Question: I am trying to send JSON array of string and perform some task on serverside.
Here is my JS:
'''
var x = ["Salam","Saghol","11"]
$.ajax({
url: '../rest/group/addusers',
type: 'POST',
data: JSON.stringify(x),
contentType: 'application/json',
dataType: 'json',
async: false,
success: function(msg) {
alert(msg);
}
});
'''
And my Java method:
'''
@POST
@Produces(MediaType.APPLICATION_JSON)
@Consumes(MediaType.APPLICATION_JSON)
@Path("/addusers")
public Response addUsersToGroup(List<String> users) {
System.out.println(users);
return Response.status(Response.Status.OK).entity("Salam").build();
}
'''
When I send the request I get "415 (Unsupported Media Type)" error message.
Please help me just passing the array elements (Strings) to the method below.
Thanks in advance.
P.S. Here are my headers:

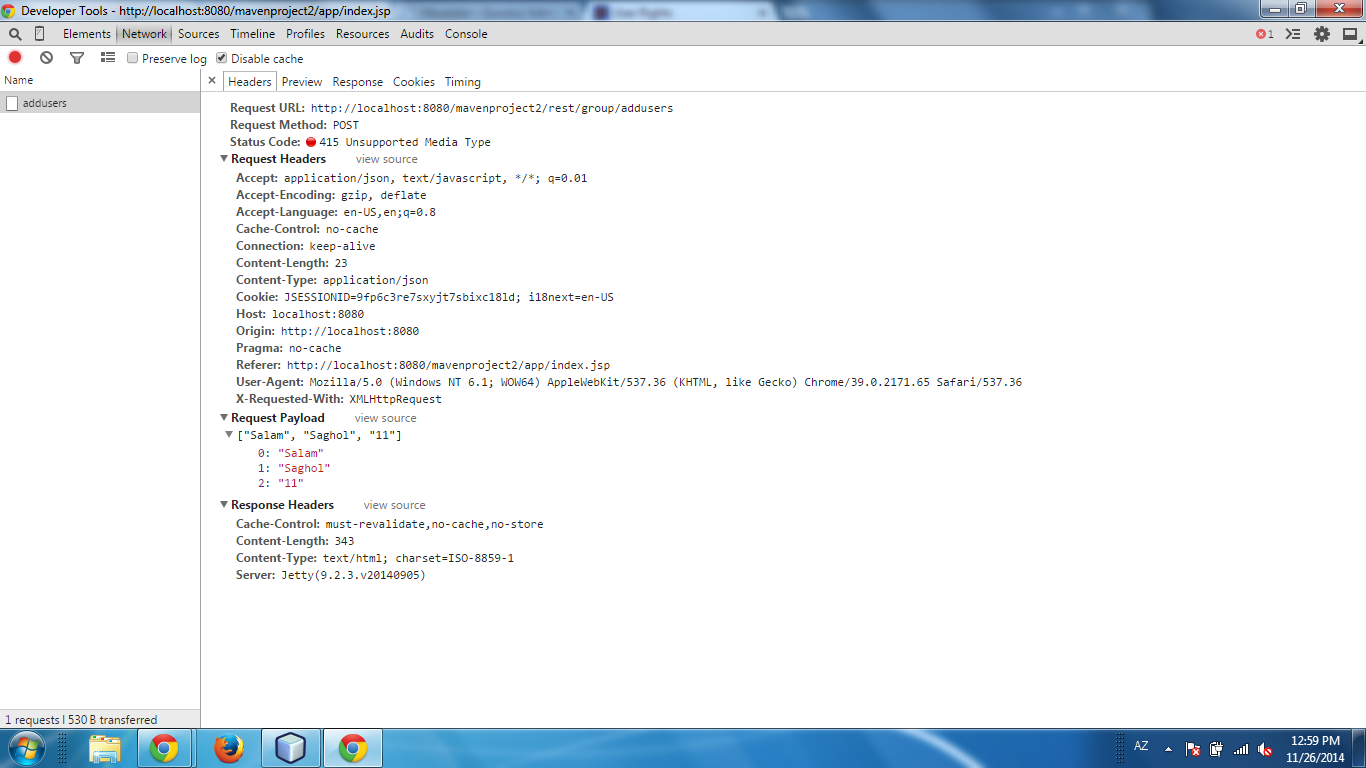
Answer: The problem here is that the parameter can't be deserialized. While my idea might be clear, the logic is not correct enough programmatically.
Usually data from POST are extracted using query parameters (using "=","?","&" as separator). In my case I put the data directly to POST output stream. And getting all data in string representation is more logical.
So I changed the code into this:
'''
@POST
@Produces(MediaType.TEXT_HTML)
@Consumes(MediaType.APPLICATION_JSON)
@Path("/addusers")
public Response addUsersToGroup(String users) throws IOException {
ObjectMapper mapper = new ObjectMapper();
List<String> l = mapper.readValue(users, List.class);
for (String s : l) {
System.out.println("Item: "+s);
}
return Response.status(Response.Status.OK).entity("Salam").build();
}
'''
And problem is solved. Thanks for attention.